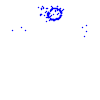
Particle: proton